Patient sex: M
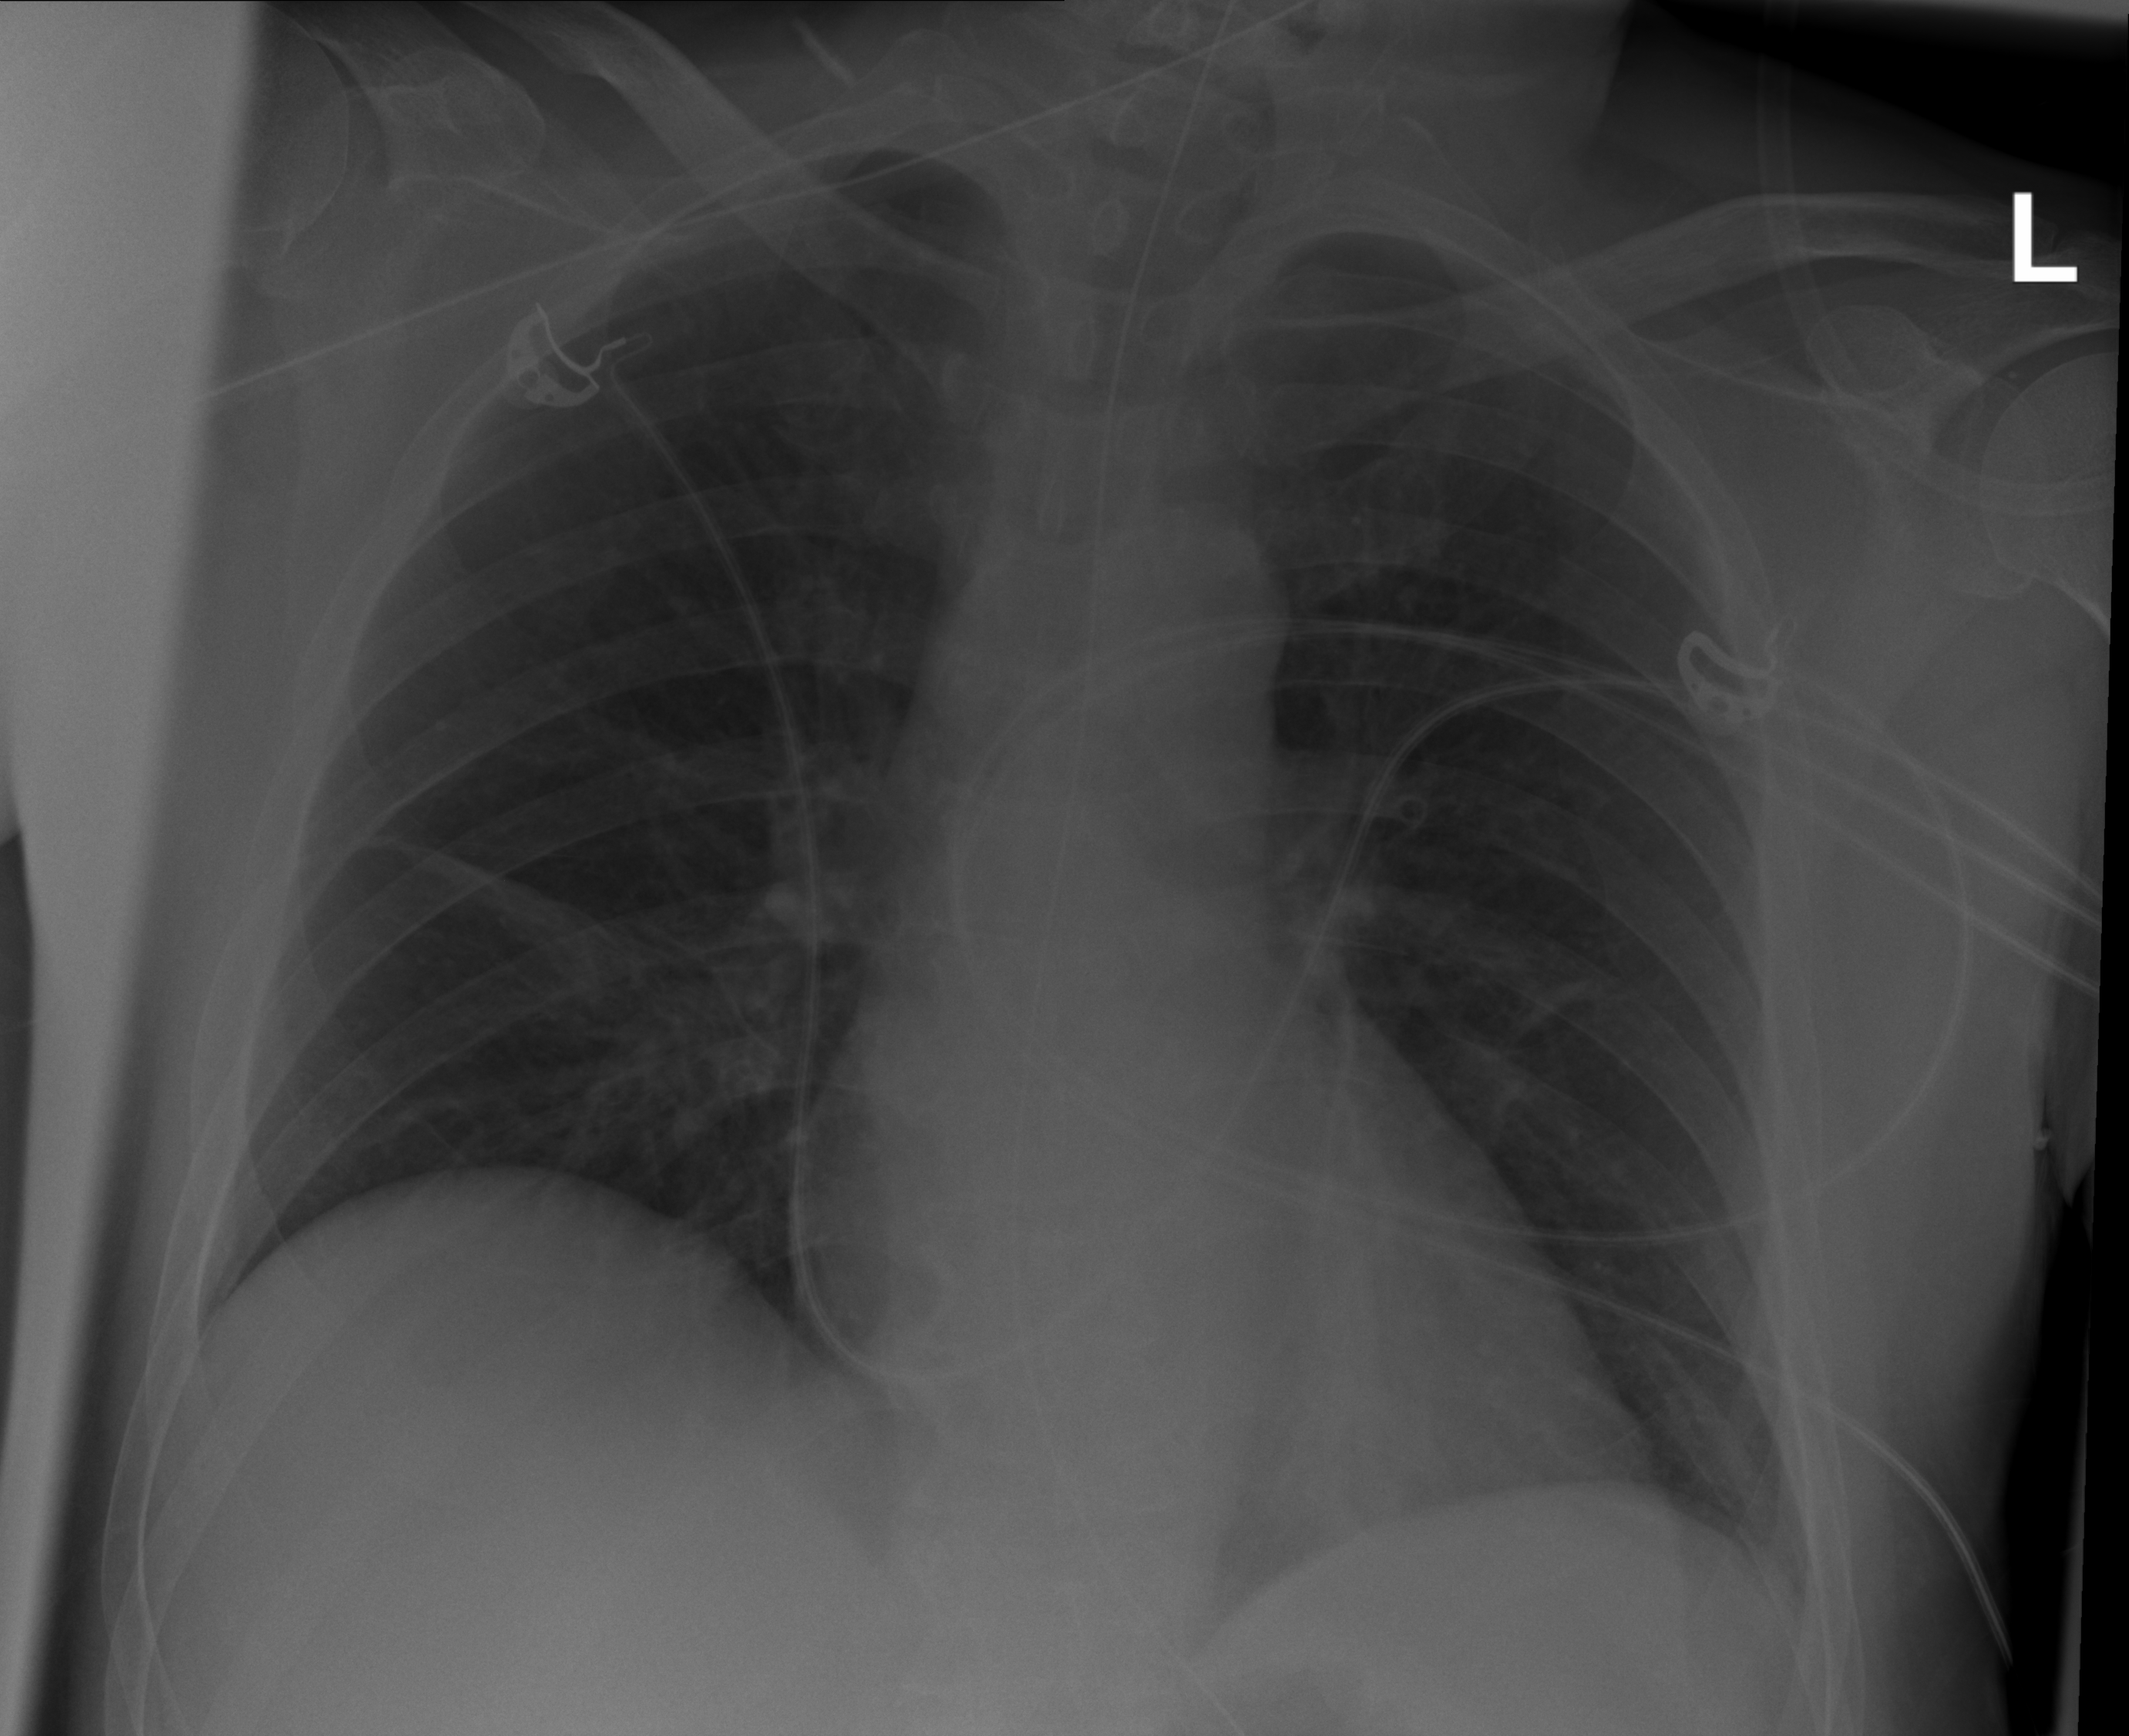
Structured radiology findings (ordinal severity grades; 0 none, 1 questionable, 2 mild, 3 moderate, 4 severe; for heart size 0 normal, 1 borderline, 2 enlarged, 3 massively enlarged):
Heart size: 0
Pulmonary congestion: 0
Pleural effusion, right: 0
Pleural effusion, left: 0
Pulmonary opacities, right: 0
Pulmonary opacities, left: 0
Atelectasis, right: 2
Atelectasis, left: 0